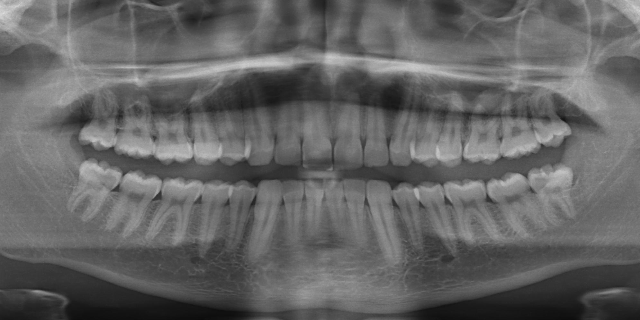
adult